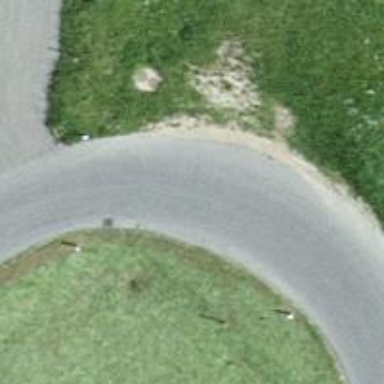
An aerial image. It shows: Unclassified road with asphalt surface.